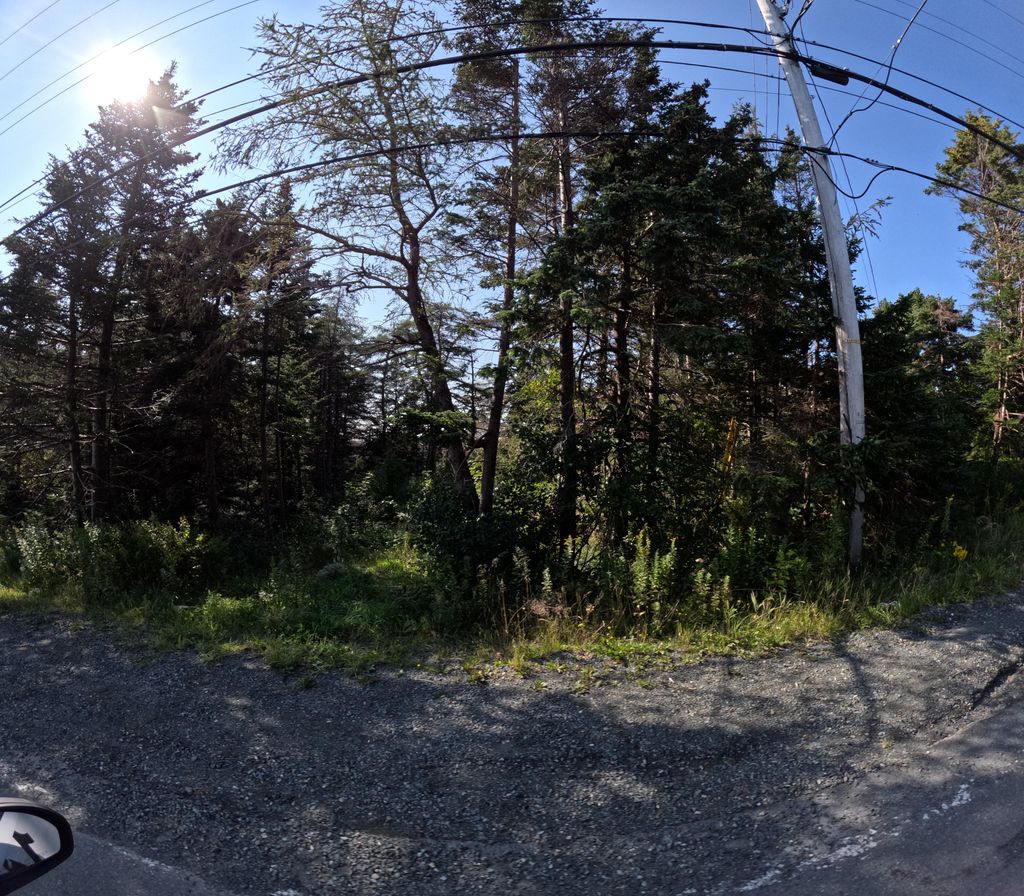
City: st_johns